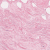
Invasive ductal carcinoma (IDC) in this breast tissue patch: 0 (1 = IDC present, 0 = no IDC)